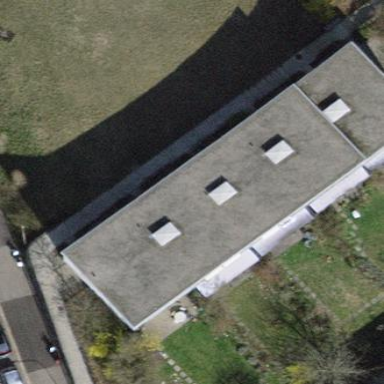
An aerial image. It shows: Flat roof terrace building.